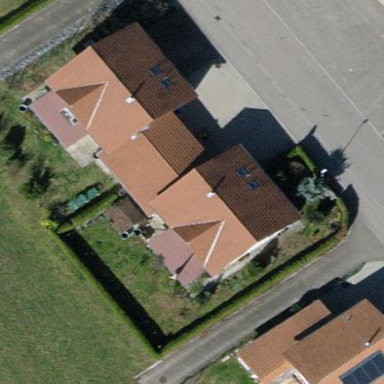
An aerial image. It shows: Semi-detached house with gabled roof.